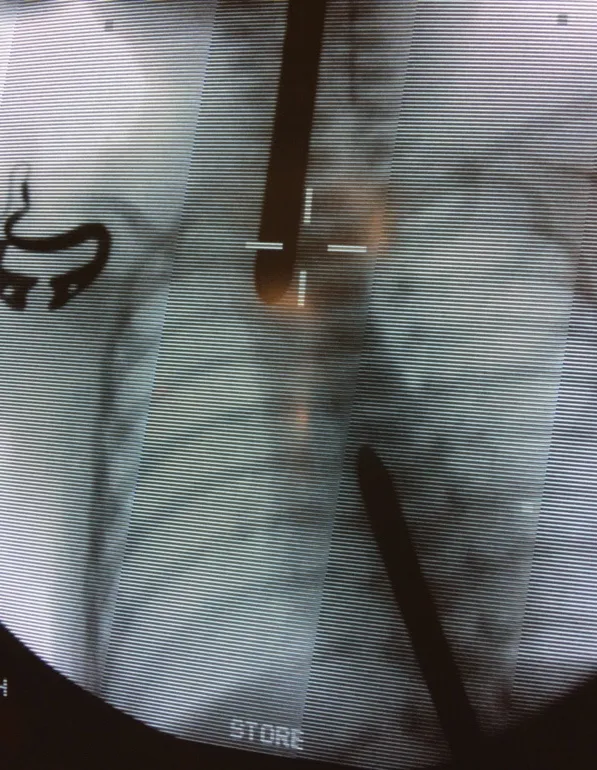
Anteroposterior X-ray demonstrating measurement of the esophageal gap on day 1 after birth.
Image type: radiology (x_ray)